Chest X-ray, AP view. Patient: 47 years old, sex M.
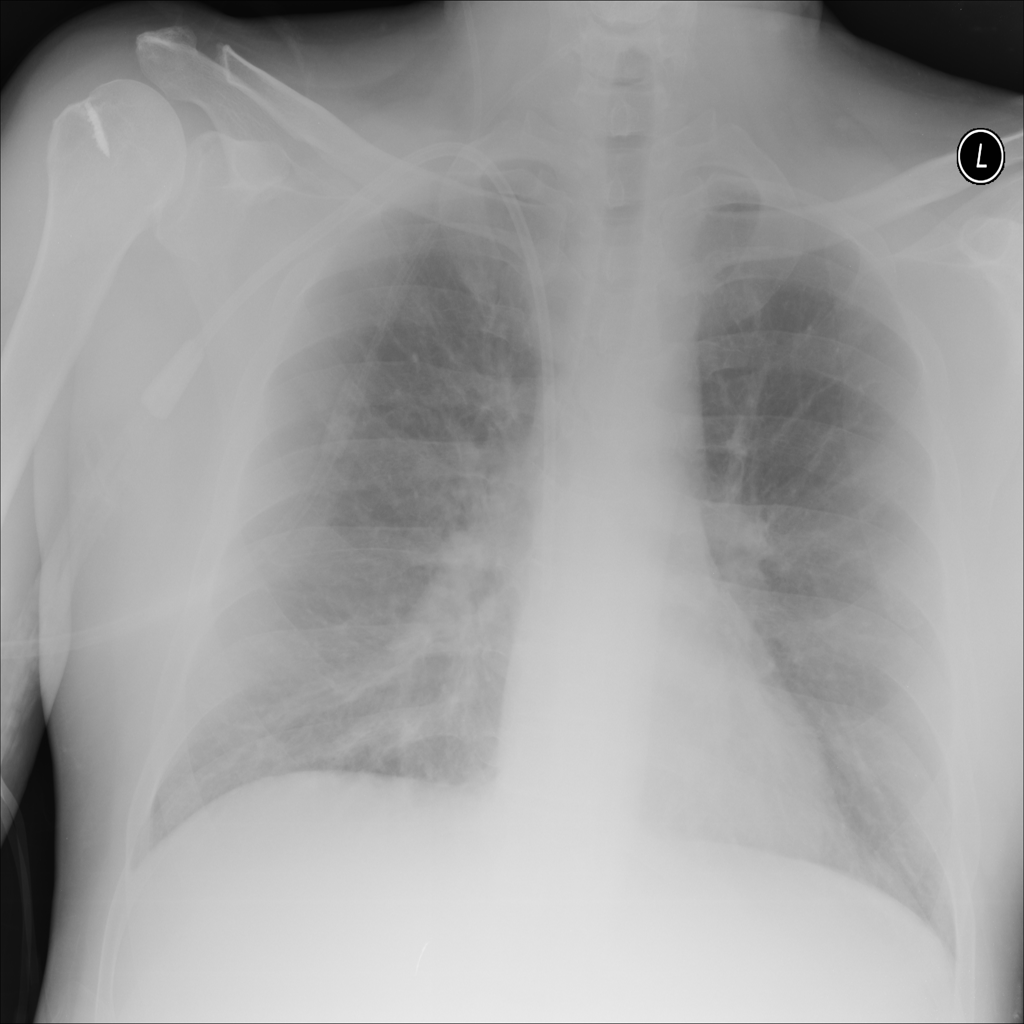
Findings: Infiltration